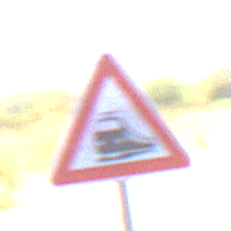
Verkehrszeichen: Bahnuebergang
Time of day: Midday
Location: Roofed (Underpass)
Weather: Clear
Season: NotSpecified
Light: Natural